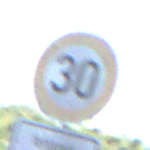
Verkehrszeichen: Geschwindigkeit30
Zusatzzeichen unten: HinweiseAufGefahrenDurchVerbaleAngabe7
Umgebung: Outdoor, RoadRail
Tageszeit: MorningAfternoon
Wetter: Clear
Licht: Natural
Jahreszeit: NotSpecified
Kontrast: HighContrast